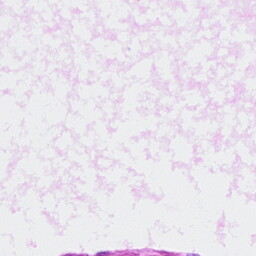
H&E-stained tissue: Ovarian